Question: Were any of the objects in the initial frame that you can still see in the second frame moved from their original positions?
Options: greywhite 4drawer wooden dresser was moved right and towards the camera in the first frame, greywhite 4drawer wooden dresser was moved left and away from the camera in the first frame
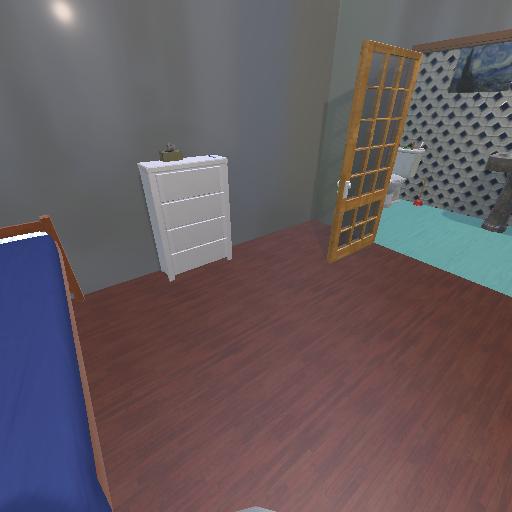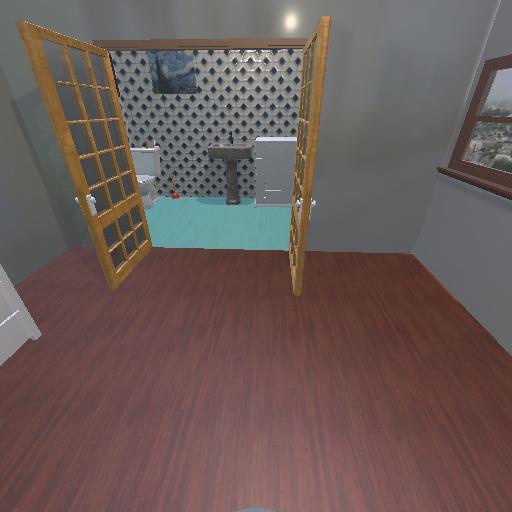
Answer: greywhite 4drawer wooden dresser was moved right and towards the camera in the first frame